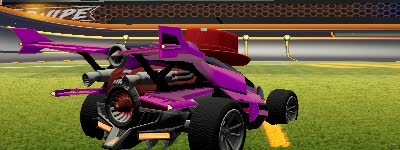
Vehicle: aftershock